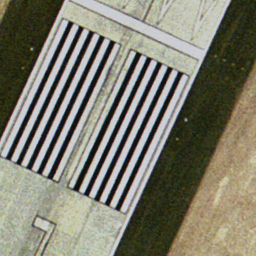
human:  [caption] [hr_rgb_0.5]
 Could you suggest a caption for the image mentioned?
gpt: There are some mark lines on the straight runway .

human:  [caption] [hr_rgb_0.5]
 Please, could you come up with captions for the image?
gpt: A straight runway with some mark lines on it .

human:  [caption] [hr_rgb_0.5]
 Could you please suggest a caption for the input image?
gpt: It is a straight runway with some white mark lines on it .

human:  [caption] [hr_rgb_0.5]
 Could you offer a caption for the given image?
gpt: It is a straight runway with some mark lines on it .

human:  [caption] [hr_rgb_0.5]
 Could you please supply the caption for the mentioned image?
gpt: A straight runway with some white mark lines on it .